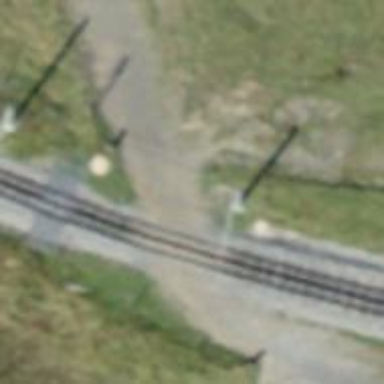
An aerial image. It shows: Uncontrolled railway crossing.